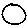
Label: circle